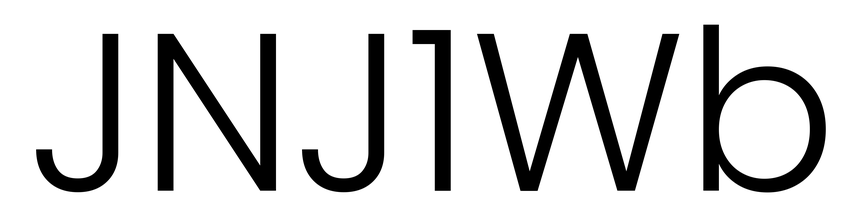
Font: Poppins-Light